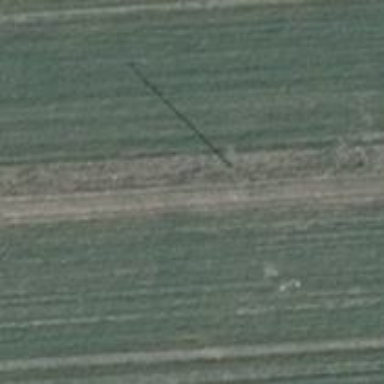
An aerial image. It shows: Power pole.